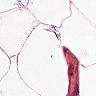
Metastatic tissue present: no